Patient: sex M, age 52
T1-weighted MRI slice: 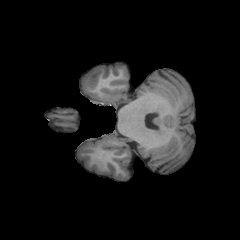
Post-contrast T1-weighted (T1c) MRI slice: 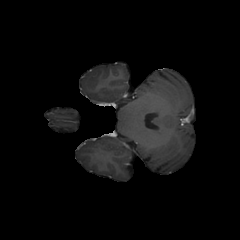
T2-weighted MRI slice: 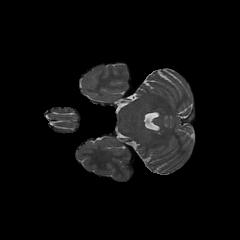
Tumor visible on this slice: no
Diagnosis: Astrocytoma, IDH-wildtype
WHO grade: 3